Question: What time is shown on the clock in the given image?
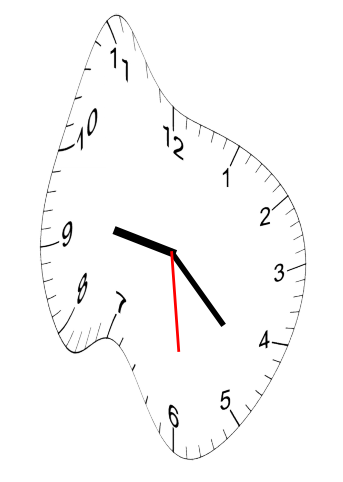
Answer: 09:22:29